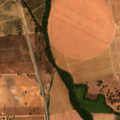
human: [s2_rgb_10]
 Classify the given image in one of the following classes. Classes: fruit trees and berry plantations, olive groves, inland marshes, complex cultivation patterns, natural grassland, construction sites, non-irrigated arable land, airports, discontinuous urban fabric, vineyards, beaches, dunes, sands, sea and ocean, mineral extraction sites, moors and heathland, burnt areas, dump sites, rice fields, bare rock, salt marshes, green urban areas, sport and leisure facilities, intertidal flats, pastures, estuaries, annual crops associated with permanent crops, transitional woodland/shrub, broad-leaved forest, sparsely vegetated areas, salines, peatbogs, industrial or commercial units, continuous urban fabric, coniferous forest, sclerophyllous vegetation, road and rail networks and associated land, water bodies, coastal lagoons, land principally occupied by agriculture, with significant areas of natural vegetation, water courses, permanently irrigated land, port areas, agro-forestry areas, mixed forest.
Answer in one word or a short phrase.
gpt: non-irrigated arable land, permanently irrigated land, rice fields, olive groves, pastures